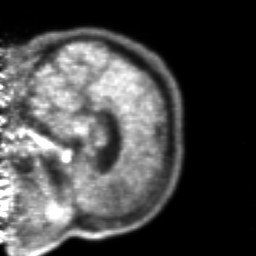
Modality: PET
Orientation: sagittal
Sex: male
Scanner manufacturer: ge